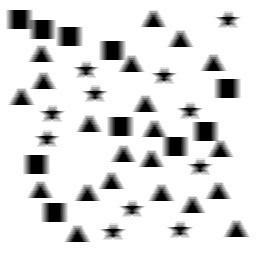
Squares: 10
Triangles: 21
Stars: 11
Total shapes: 42